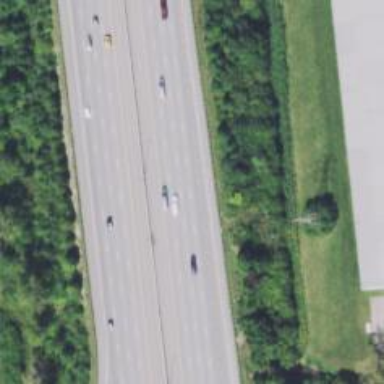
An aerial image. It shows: Motorway with embankment.